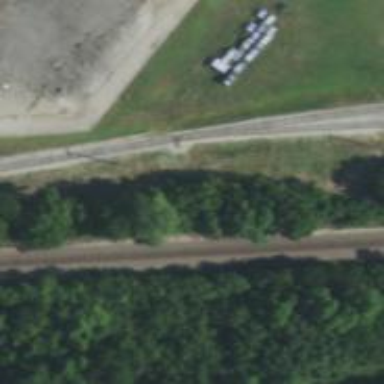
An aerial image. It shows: Railway siding for service.